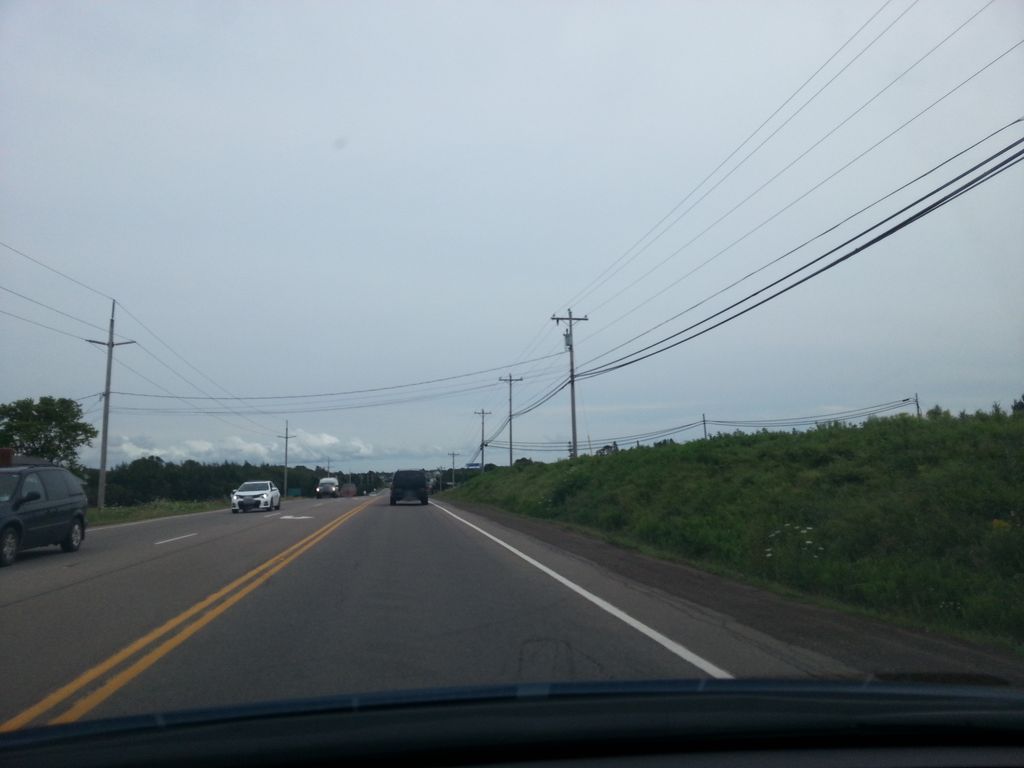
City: charlottetown